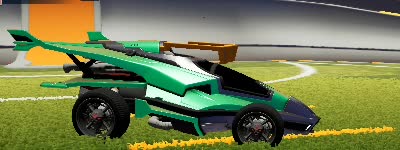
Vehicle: aftershock